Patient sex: M
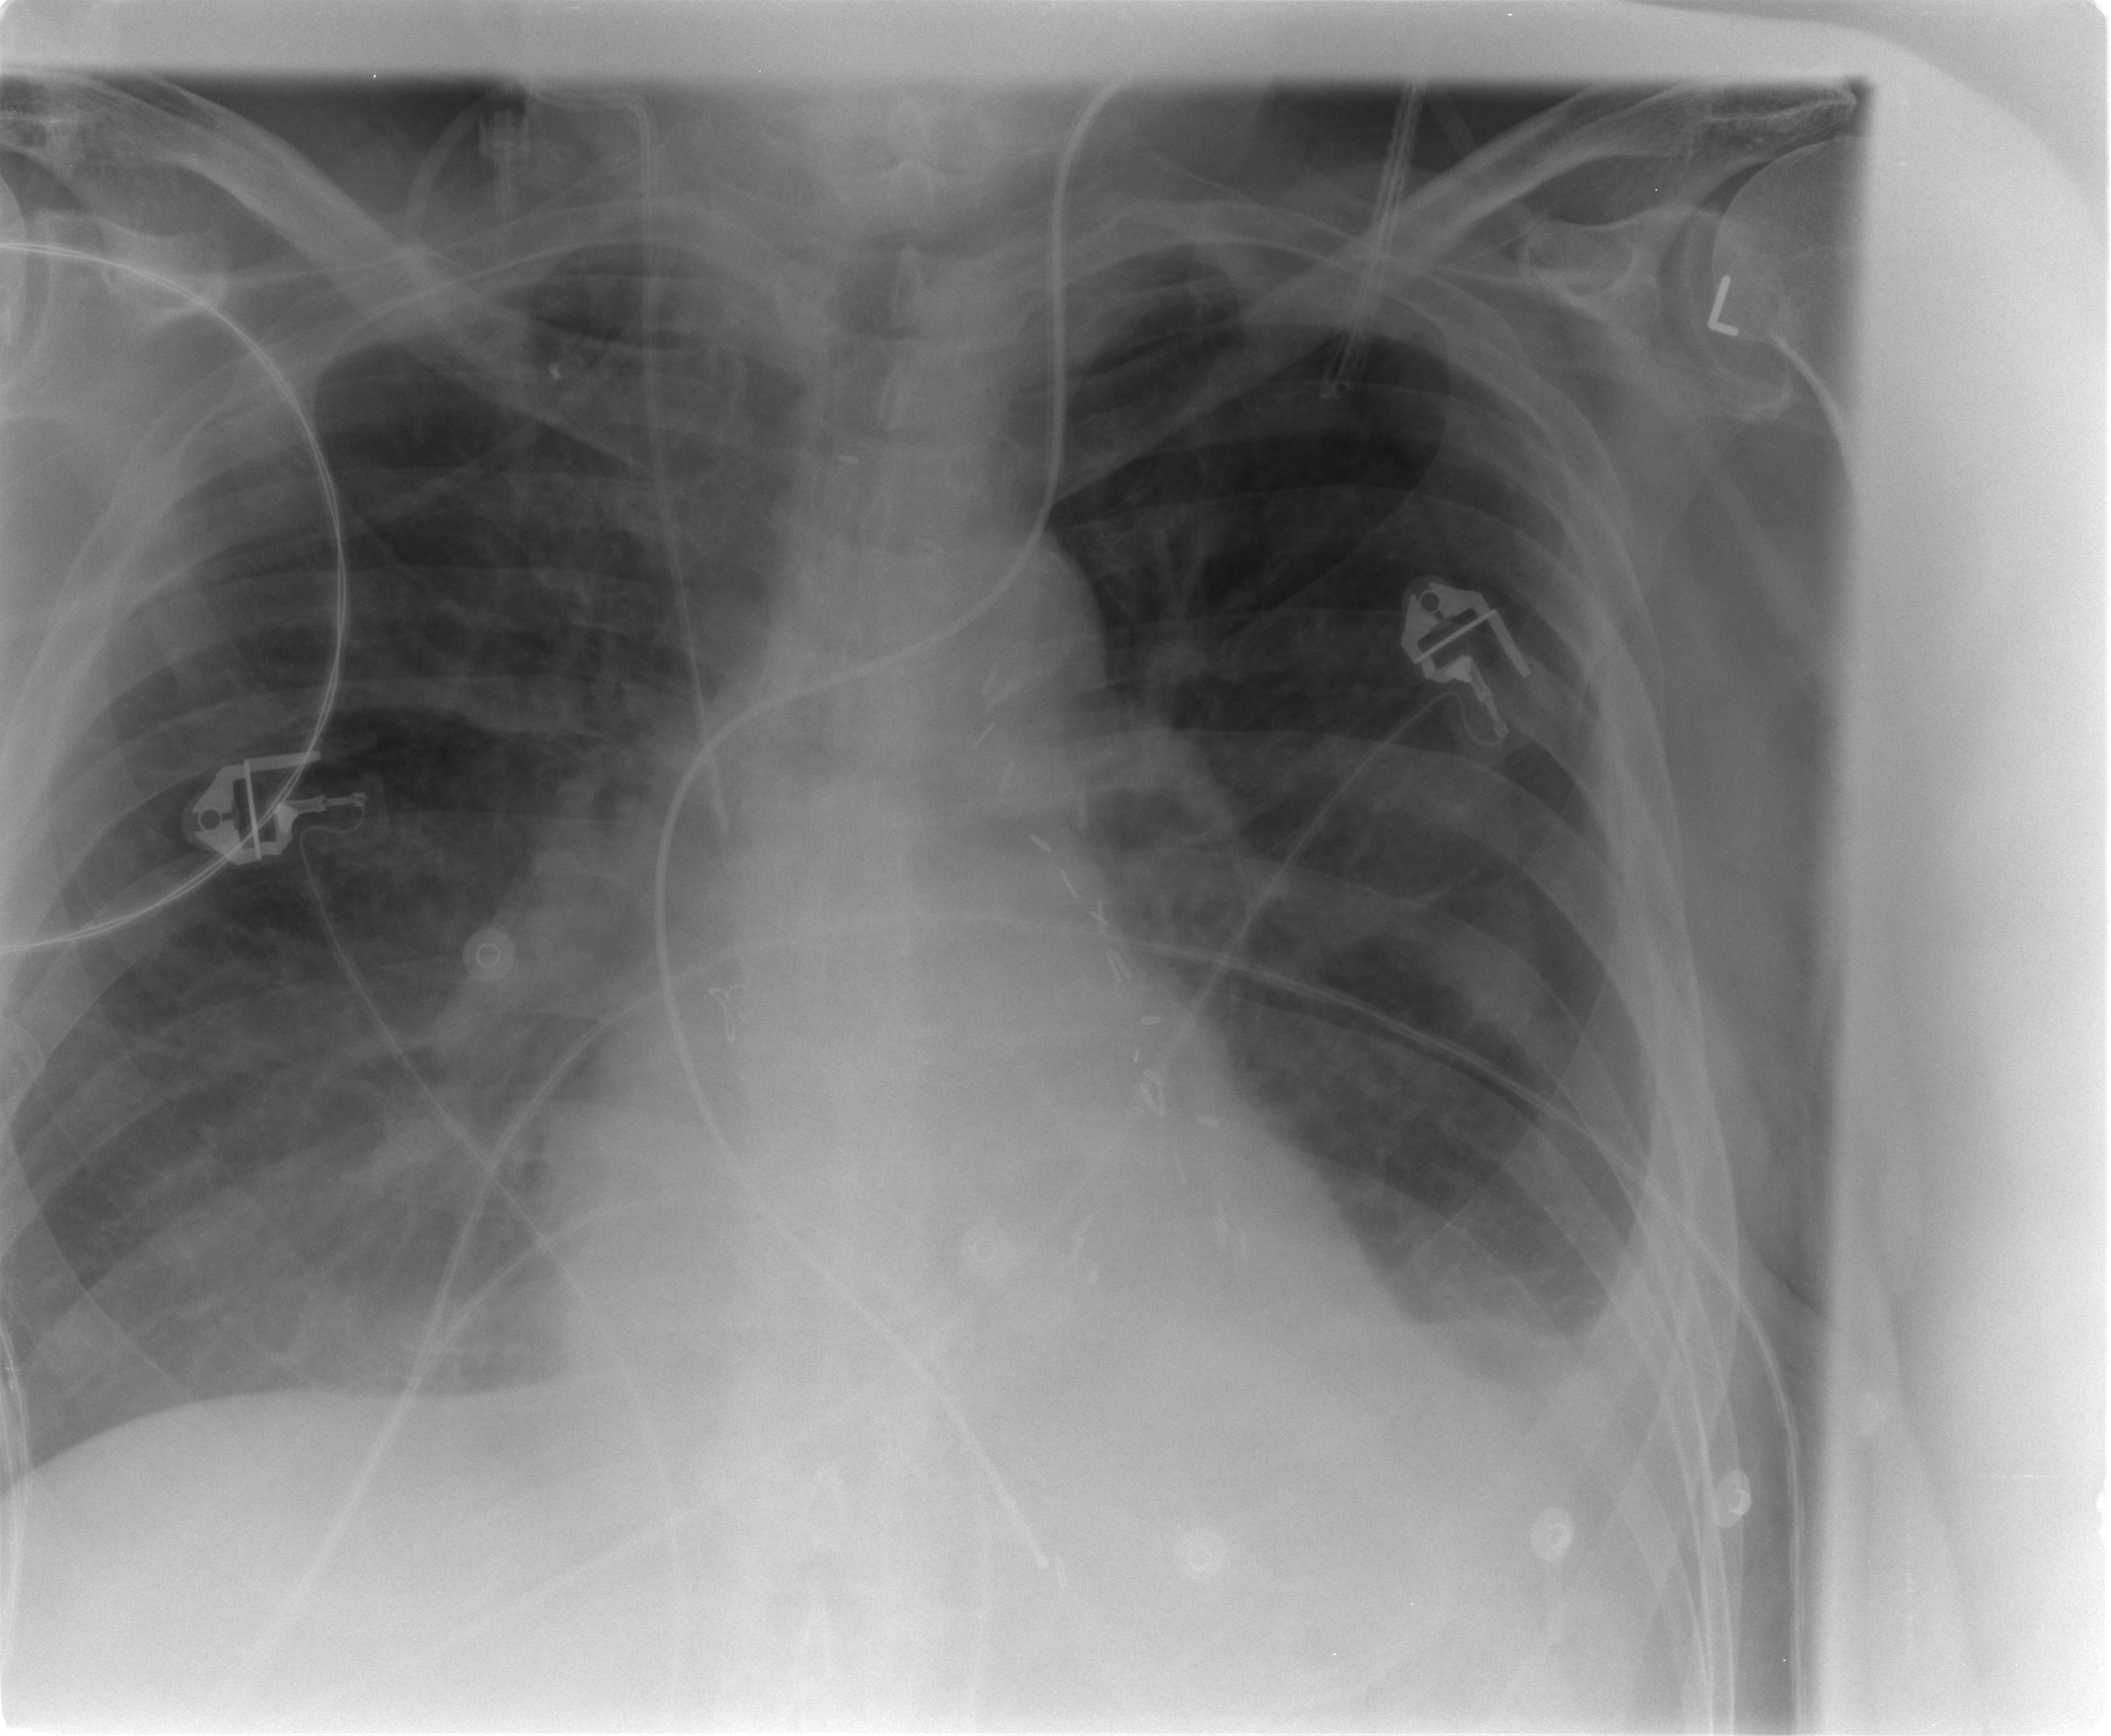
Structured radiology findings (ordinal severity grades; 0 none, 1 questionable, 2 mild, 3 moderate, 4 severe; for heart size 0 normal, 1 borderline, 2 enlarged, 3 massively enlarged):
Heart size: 0
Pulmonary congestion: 2
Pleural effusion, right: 2
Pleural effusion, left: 2
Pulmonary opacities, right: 0
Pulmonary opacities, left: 0
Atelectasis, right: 2
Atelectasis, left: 2